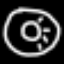
Label: donut